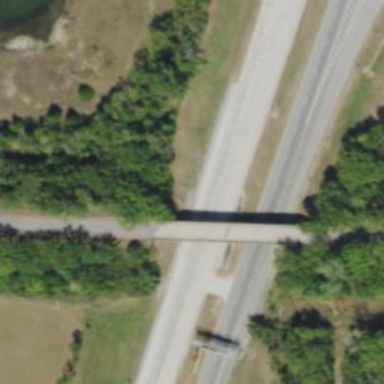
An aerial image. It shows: Tertiary road passing over bridge.